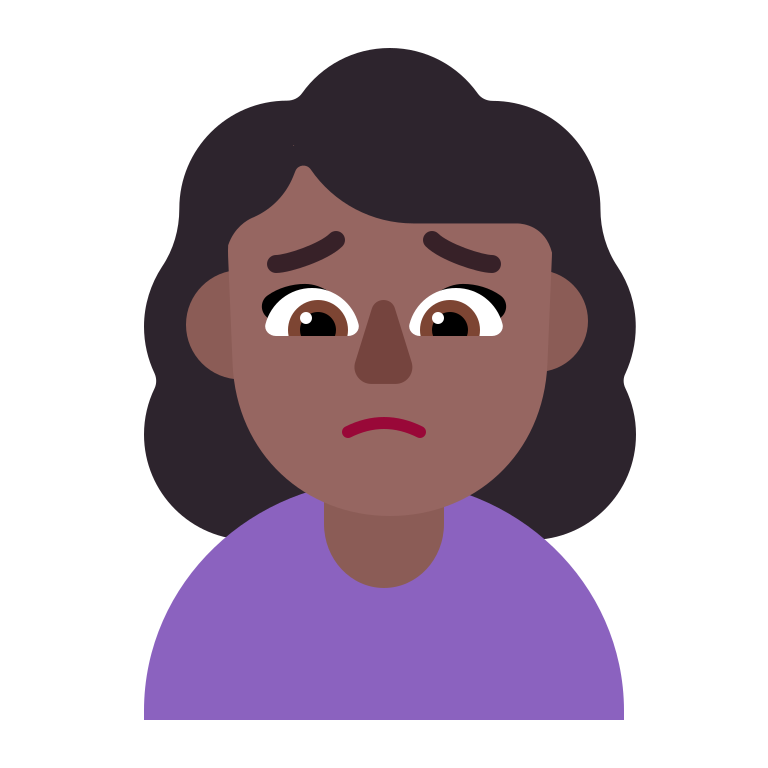
woman frowning flat  dark